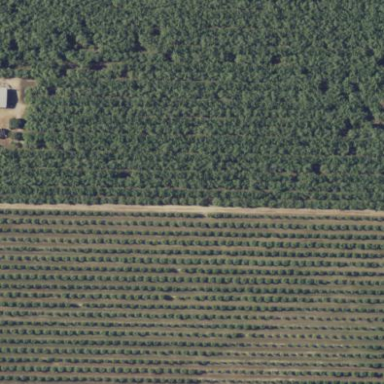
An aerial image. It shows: Orchard filled with walnut trees.